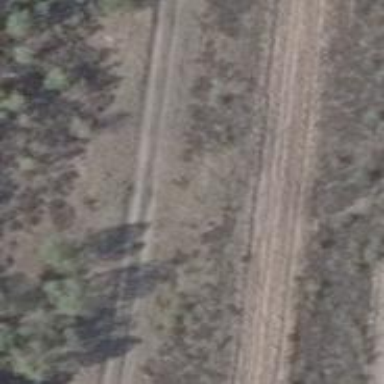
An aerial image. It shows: Track with ground surface of grade 4.